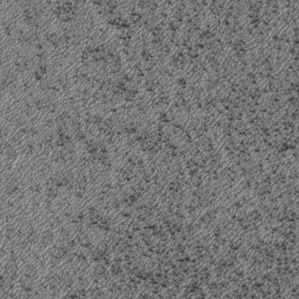
Label: frost